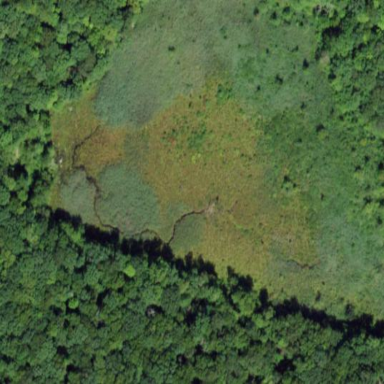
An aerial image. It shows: Marshy wetland area.